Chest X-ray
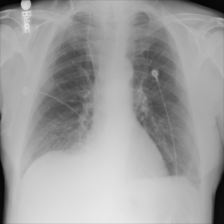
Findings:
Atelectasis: negative
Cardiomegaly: negative
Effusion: negative
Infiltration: negative
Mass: negative
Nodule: negative
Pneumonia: negative
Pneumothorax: negative
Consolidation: negative
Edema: negative
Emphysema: negative
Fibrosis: negative
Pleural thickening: negative
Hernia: negative